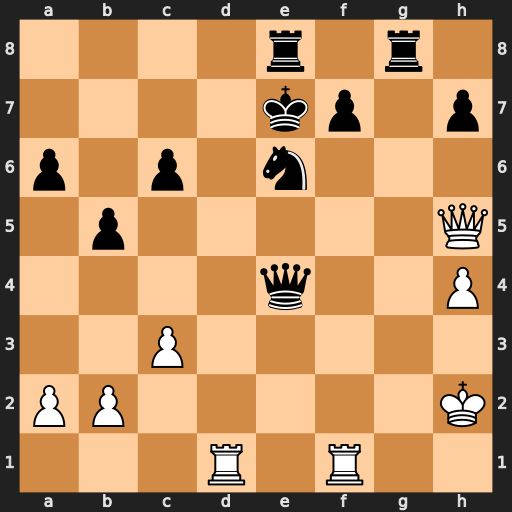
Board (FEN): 4r1r1/4kp1p/p1p1n3/1p5Q/4q2P/2P5/PP5K/3R1R2
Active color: w
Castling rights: -
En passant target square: -
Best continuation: Rxf7#